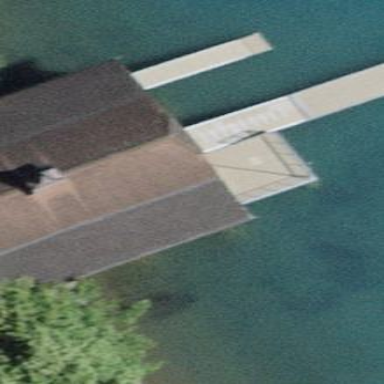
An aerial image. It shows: Man-made pier.